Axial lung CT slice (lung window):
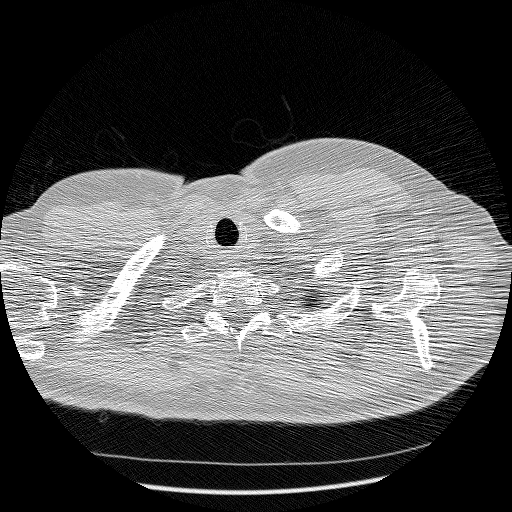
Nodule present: no